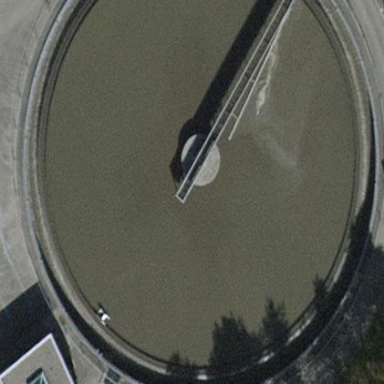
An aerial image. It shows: Basin for wastewater treatment with natural water resources.